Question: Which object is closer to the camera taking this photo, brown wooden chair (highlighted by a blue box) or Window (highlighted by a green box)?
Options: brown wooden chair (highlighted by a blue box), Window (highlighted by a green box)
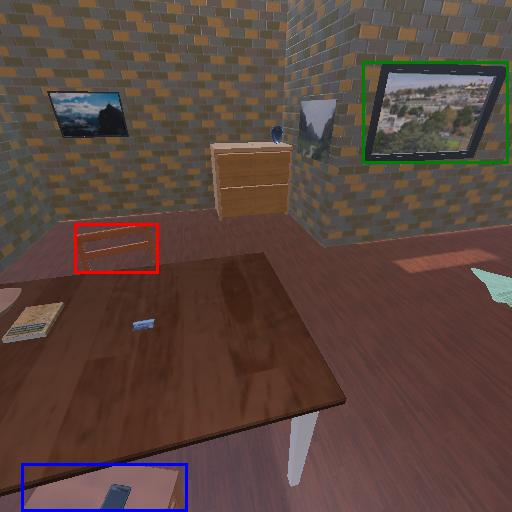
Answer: brown wooden chair (highlighted by a blue box)